Question: Hello I have a class that opens a JFrame and takes in a text. But when I try getting the text it says its null.
Everytime I click the button I want the System.out to print the text I entered in the textArea.
This is my first class :
'''
public class FileReader {
FileBrowser x = new FileBrowser();
private String filePath = x.filePath;
public String getFilePath(){
return this.filePath;
}
public static void main(String[] args) {
FileReader x = new FileReader();
if(x.getFilePath() == null){
System.out.println("String is null.");
}
else
{
System.out.println(x.getFilePath());
}
}
}
'''
This is a JFrame that takes in the input and stores it in a static String.
'''
/*
* This class is used to read the location
* of the file that the user.
*/
import java.awt.*;
import java.awt.event.*;
import java.awt.event.*;
import javax.swing.*;
public class FileBrowser extends JFrame{
private JTextArea textArea;
private JButton button;
public static String filePath;
public FileBrowser(){
super("Enter file path to add");
setLayout(new BorderLayout());
this.textArea = new JTextArea();
this.button = new JButton("Add file");
add(this.textArea, BorderLayout.CENTER);
add(this.button, BorderLayout.SOUTH);
setDefaultCloseOperation(JFrame.EXIT_ON_CLOSE);
setSize(300, 100);
setVisible(true);
this.button.addActionListener(new ActionListener() {
@Override
public void actionPerformed(ActionEvent e) {
filePath = new String(textArea.getText());
System.exit(0);
}
});
}
}
'''
But everytime I run these programs I get
'''
String is null.
'''

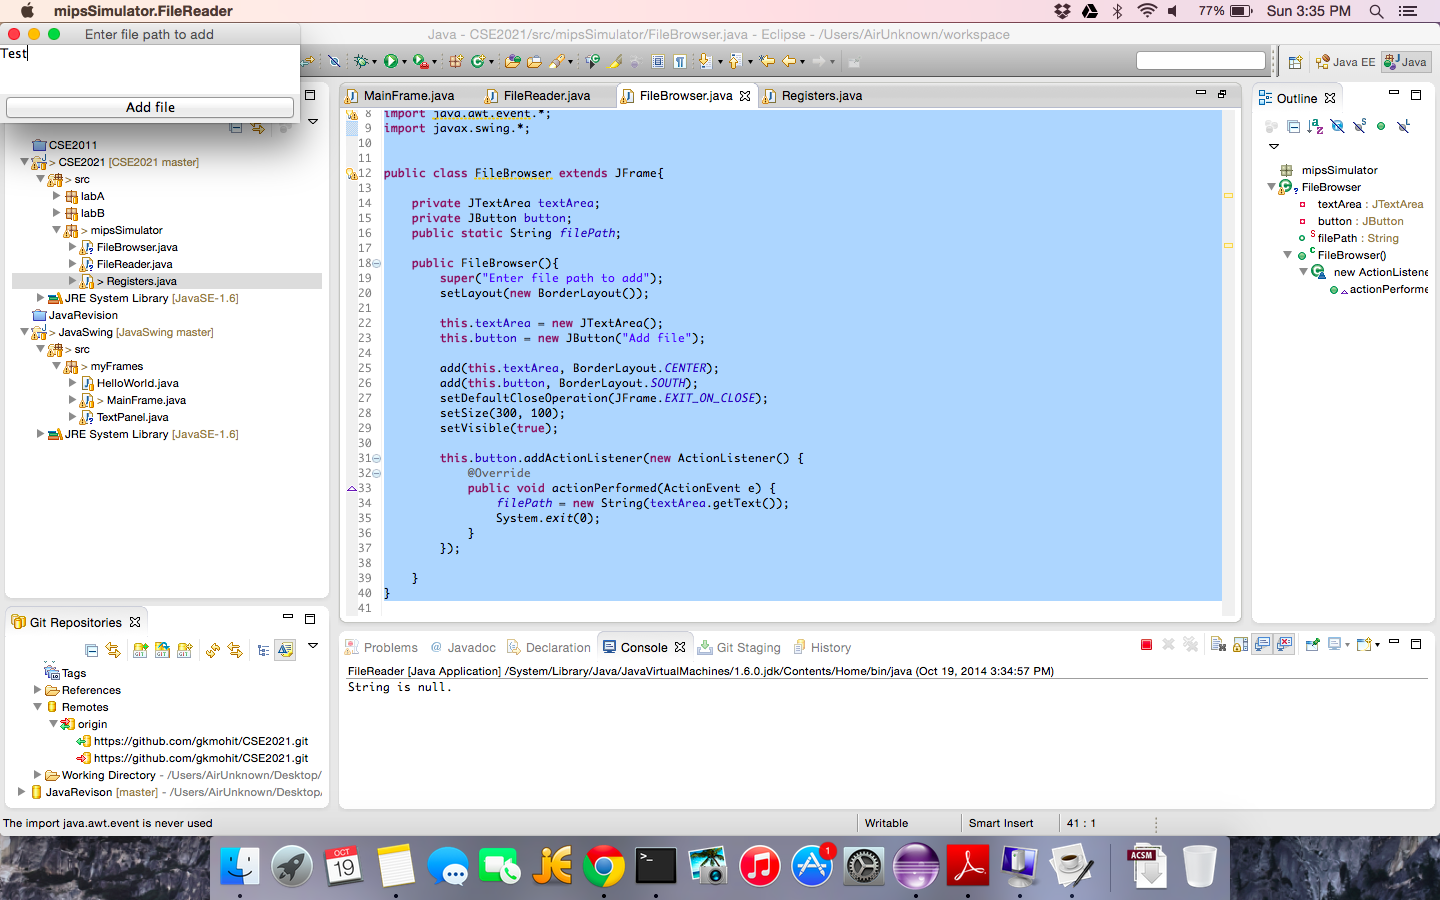
Answer: You are mistaken by the way how JFrames work. A JFrame does not stall the execution of the code until it is closed. So, basically, your code creates a JFrame and then grabs the 'filePath' variable in that object, before the user could have possibly specified a file.
So, to solve this, move the code that outputs the filepath to stdout to the 'ActionListener' you have. Get rid of the 'System.exit()' call, and use 'dispose()' instead.
---
: You should have this code for the ActionListener:
'''
this.button.addActionListener(new ActionListener() {
@Override
public void actionPerformed(ActionEvent e) {
filePath = new String(textArea.getText());
if(filePath == null){
System.out.println("String is null.");
}
else
{
System.out.println(filePath);
}
dispose();
}
});
'''
And as main method:
'''
public static void main(String[] args)
{
FileBrowser x = new FileBrowser();
}
'''